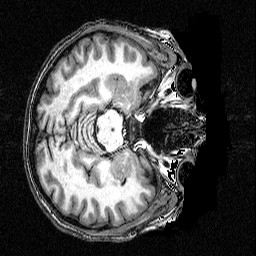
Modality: T1w
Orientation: axial
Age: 49
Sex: female
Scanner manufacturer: siemens
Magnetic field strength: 3 T
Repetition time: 2.5 s
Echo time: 0.00393 s